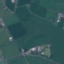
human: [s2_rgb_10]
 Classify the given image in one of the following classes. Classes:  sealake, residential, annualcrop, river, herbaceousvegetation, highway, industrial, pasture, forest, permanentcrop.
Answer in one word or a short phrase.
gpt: Pasture